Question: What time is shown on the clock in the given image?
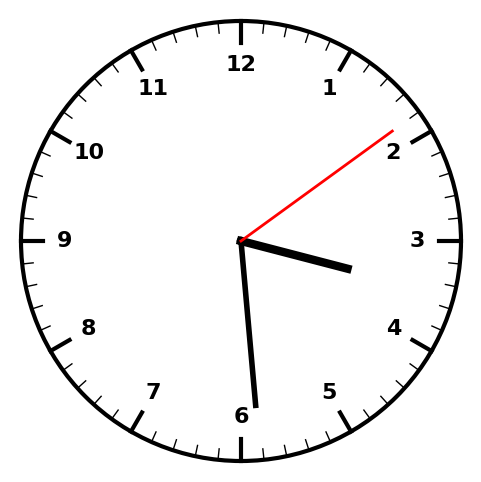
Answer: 03:29:09